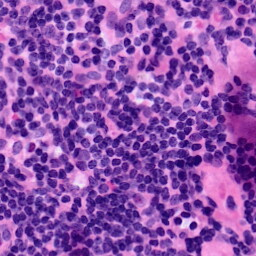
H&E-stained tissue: LymphNode